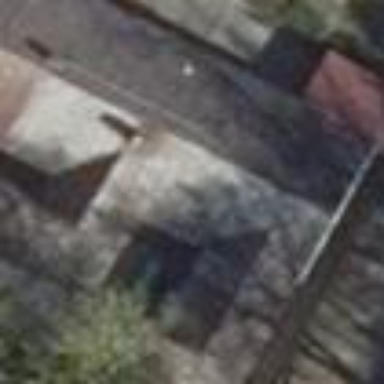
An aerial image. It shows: Part of building.